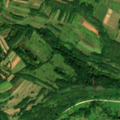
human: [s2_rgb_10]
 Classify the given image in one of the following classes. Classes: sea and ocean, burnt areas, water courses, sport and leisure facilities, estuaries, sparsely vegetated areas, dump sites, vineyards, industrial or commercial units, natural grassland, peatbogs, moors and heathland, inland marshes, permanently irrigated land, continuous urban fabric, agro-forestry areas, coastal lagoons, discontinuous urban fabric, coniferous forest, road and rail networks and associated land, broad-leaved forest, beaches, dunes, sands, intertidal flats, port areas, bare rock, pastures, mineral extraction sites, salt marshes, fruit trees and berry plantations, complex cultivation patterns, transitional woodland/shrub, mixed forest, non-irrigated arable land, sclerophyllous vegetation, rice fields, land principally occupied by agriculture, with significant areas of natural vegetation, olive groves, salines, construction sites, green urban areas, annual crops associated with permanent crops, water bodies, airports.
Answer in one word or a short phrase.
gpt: non-irrigated arable land, land principally occupied by agriculture, with significant areas of natural vegetation, broad-leaved forest, transitional woodland/shrub